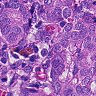
Metastatic tissue present: yes